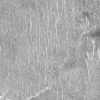
Atmospheric dust classification: not_dusty